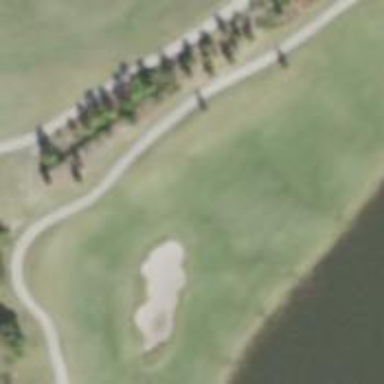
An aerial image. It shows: Golf hole.